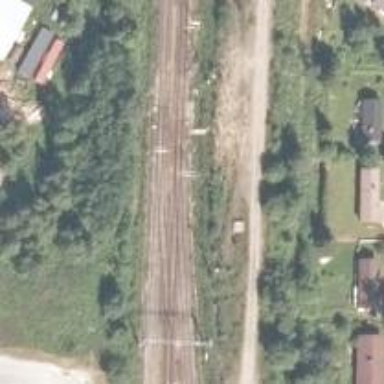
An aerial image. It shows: Electrified rail siding with contact line.